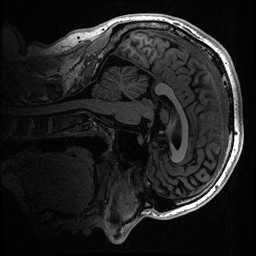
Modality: T1w
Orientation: sagittal
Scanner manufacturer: ge
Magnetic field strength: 3 T
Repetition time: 0.006952 s
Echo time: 0.00292 s